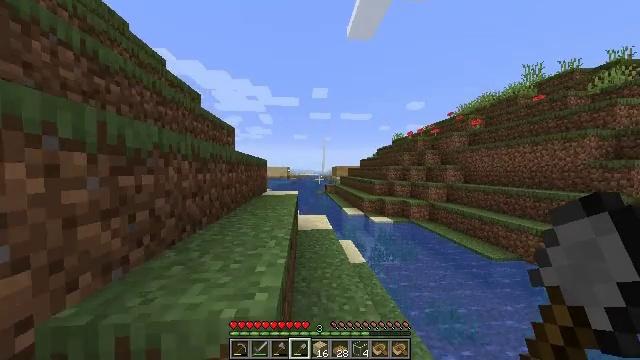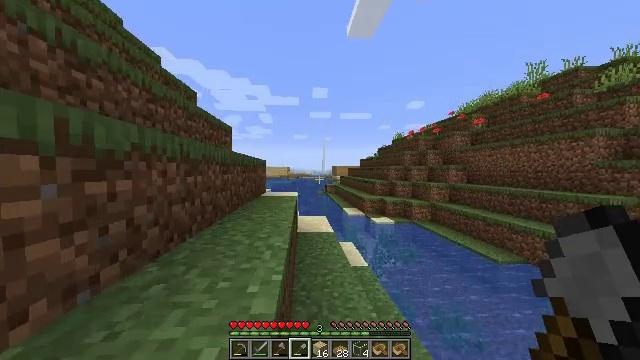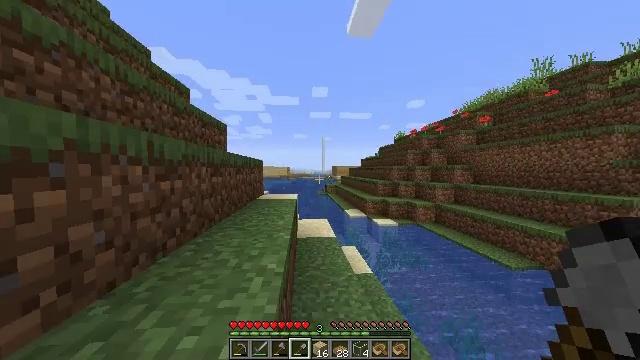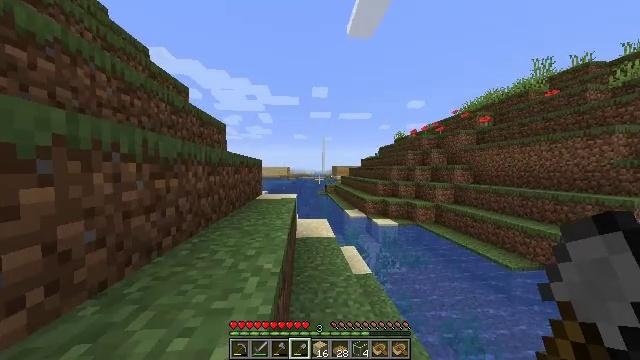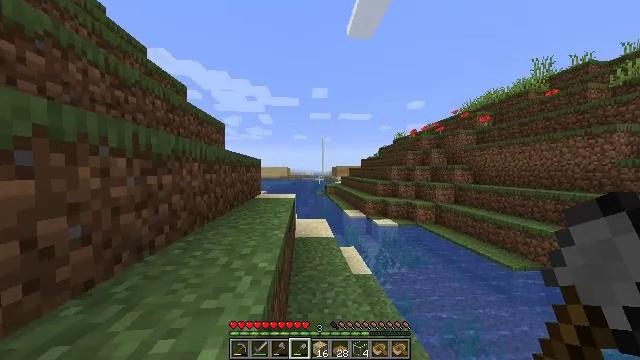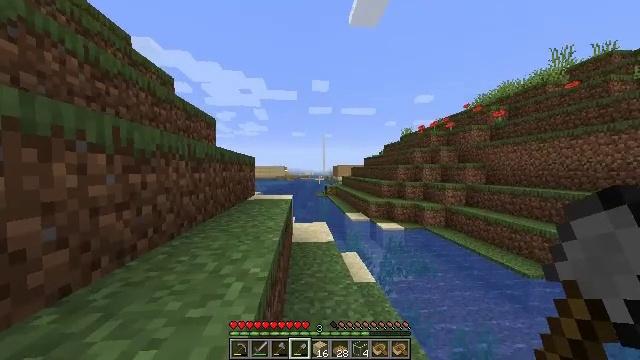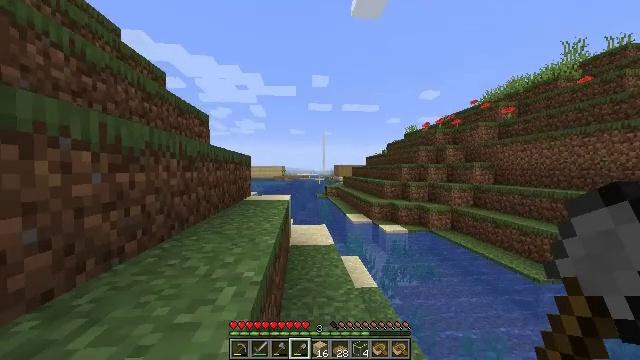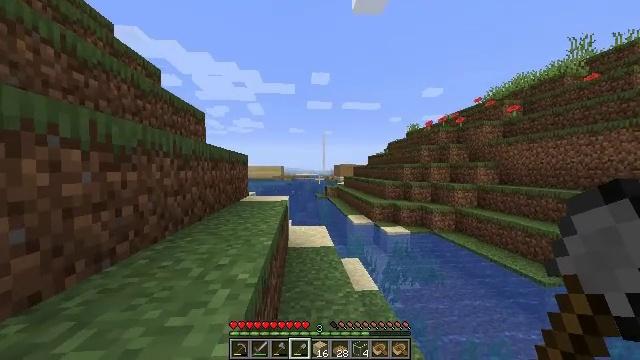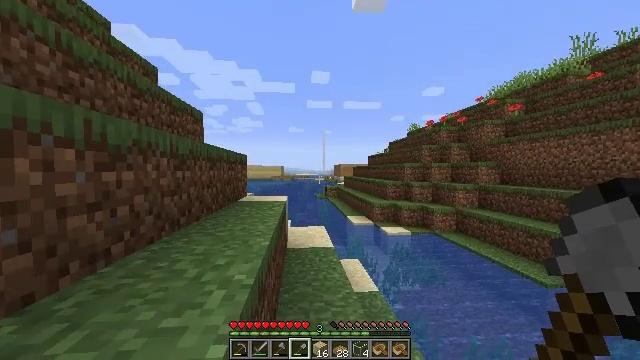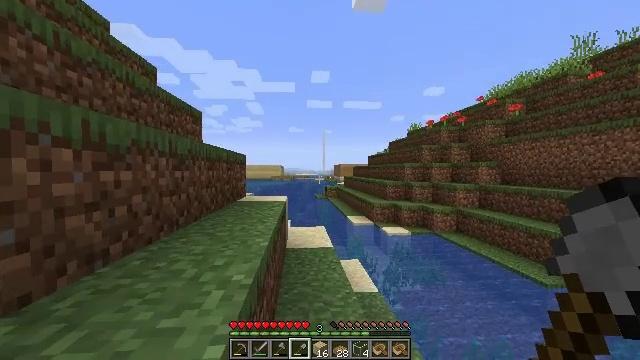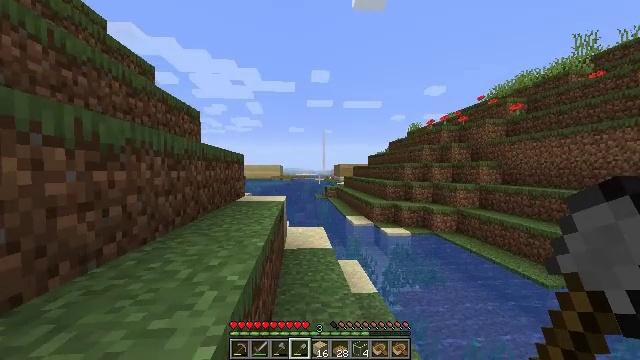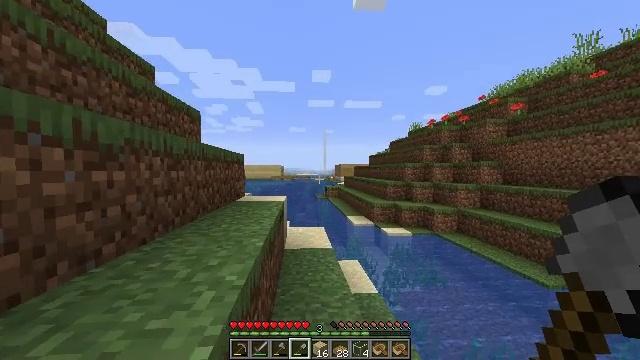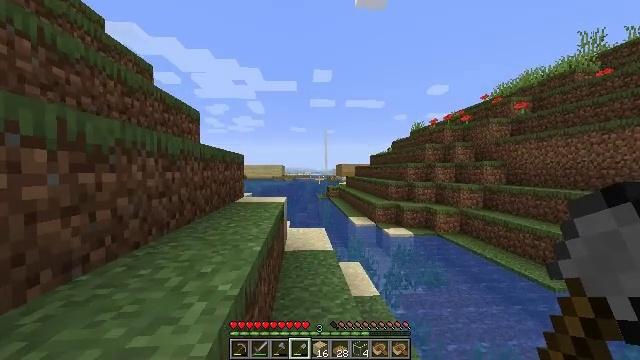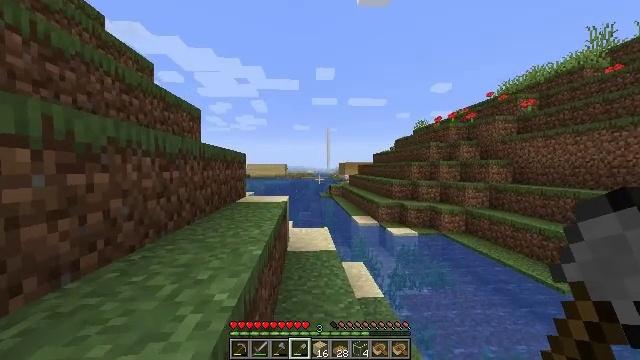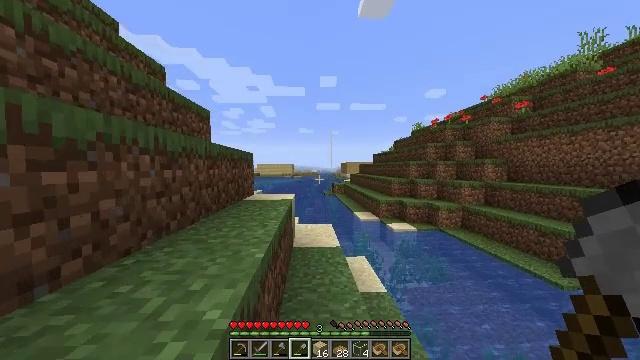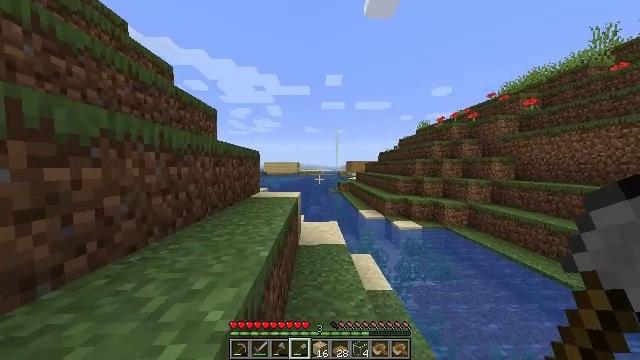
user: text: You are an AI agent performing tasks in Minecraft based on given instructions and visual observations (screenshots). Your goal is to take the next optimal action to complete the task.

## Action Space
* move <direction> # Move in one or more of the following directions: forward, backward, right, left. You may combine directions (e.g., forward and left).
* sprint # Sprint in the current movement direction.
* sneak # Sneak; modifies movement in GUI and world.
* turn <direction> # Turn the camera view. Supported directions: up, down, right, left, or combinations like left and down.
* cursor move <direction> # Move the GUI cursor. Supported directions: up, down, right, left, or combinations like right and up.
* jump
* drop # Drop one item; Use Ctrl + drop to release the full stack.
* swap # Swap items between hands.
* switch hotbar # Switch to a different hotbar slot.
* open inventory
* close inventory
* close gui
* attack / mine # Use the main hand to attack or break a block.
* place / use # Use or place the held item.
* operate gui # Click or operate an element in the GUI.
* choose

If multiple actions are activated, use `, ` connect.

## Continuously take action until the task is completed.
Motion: motion action
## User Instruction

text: Collect the oak planks from the structure.
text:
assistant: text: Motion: move forward, sprint
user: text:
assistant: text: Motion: move forward, sprint
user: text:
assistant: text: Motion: move forward, sprint
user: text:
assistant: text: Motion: move forward, sprint
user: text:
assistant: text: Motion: move forward, sprint
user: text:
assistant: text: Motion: move forward, sprint
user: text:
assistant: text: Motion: move forward, sprint
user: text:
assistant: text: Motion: move forward, sprint
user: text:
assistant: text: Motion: move forward, sprint
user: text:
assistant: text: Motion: move forward, sprint
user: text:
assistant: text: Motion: move forward, sprint
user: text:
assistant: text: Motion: move forward, sprint
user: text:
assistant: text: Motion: move forward, sprint
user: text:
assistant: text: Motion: move forward, sprint
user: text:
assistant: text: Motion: move forward, sprint, turn left
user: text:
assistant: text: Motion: move forward, sprint
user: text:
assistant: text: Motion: move forward, sprint, turn left
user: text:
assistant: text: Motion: move forward, sprint
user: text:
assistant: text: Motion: move forward, sprint
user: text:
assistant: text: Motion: move forward, sprint
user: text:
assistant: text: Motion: move forward, sprint
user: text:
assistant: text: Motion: move forward, sprint
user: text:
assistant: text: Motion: move forward, sprint
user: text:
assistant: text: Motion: move forward, sprint
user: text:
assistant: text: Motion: move forward, sprint
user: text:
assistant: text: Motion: move forward, sprint
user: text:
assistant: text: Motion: move forward, sprint
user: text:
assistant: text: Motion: move forward, sprint
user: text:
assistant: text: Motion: move forward, sprint, turn down
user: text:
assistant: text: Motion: move forward, sprint, turn down